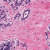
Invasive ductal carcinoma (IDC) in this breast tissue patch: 0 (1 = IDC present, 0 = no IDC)